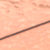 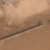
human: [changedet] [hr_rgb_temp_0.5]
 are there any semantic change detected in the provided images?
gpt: Everything remains the same.